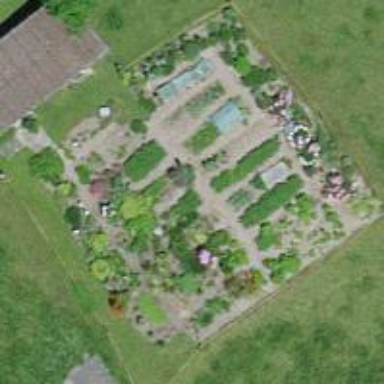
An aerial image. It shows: Garden that is leisure land.